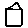
Label: house